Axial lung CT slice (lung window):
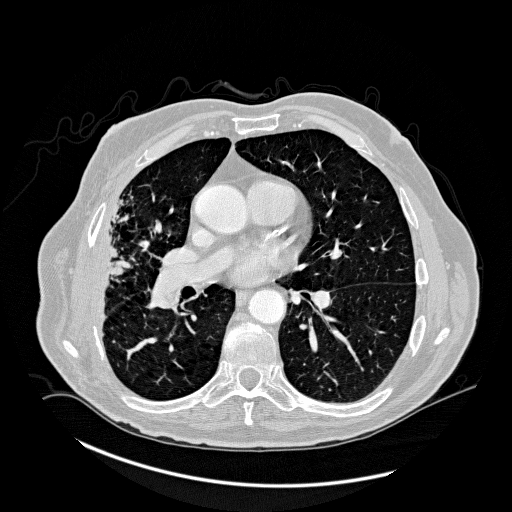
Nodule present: no